Chest X-ray:
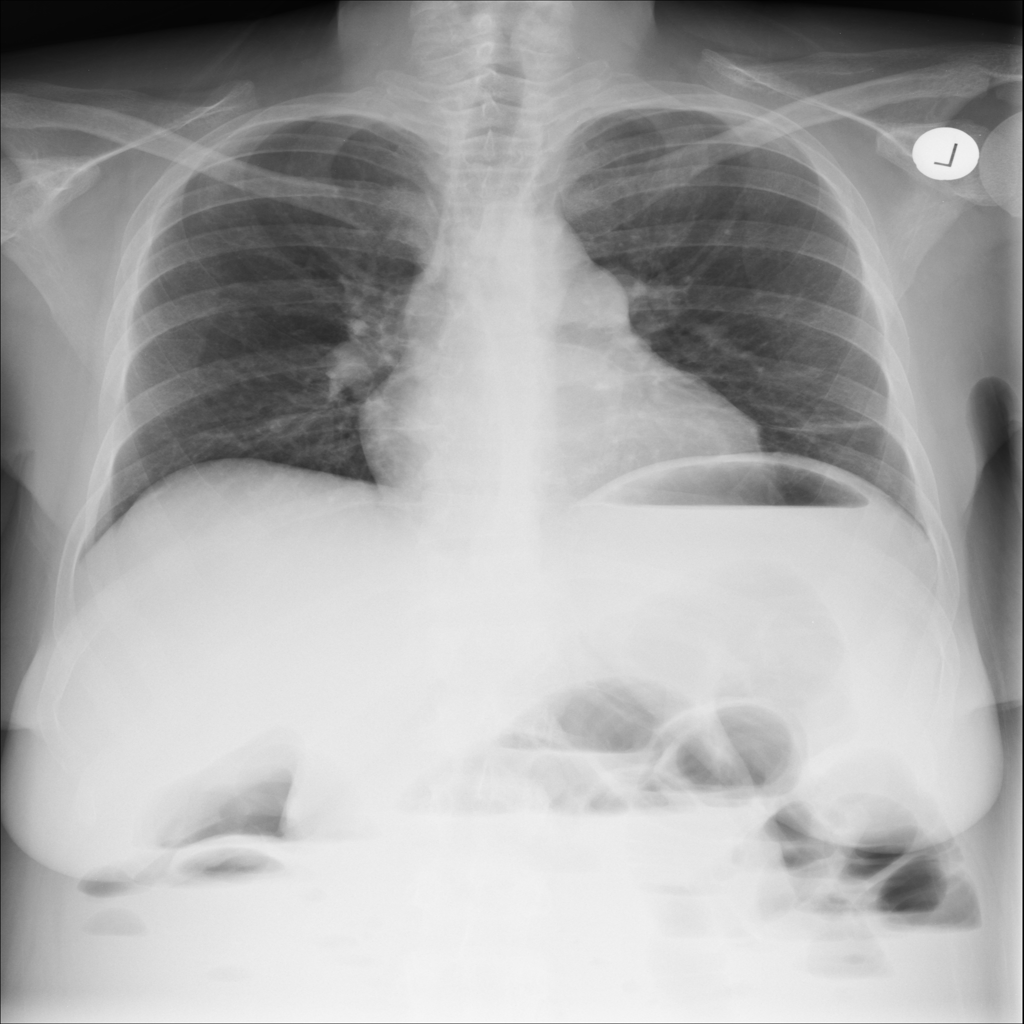
Findings: Fibrosis
No abnormal finding: no